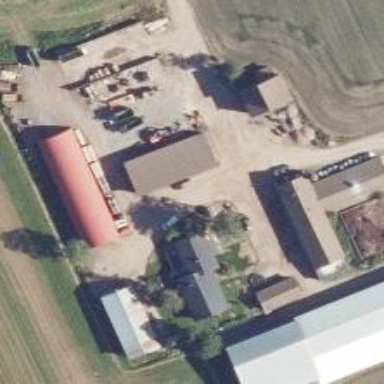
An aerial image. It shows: Farm.